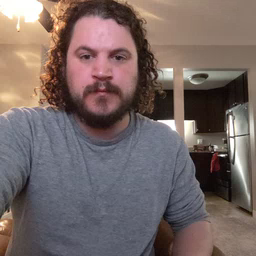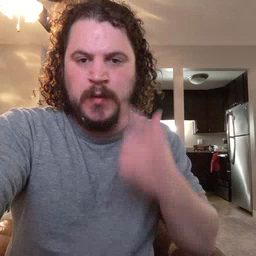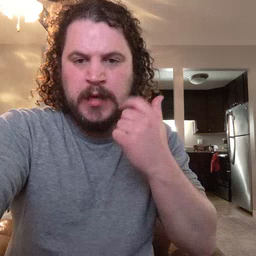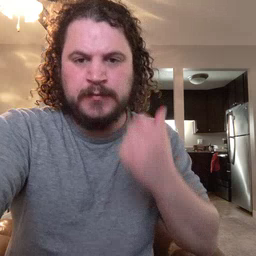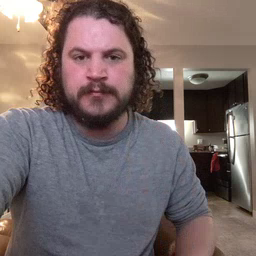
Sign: cry